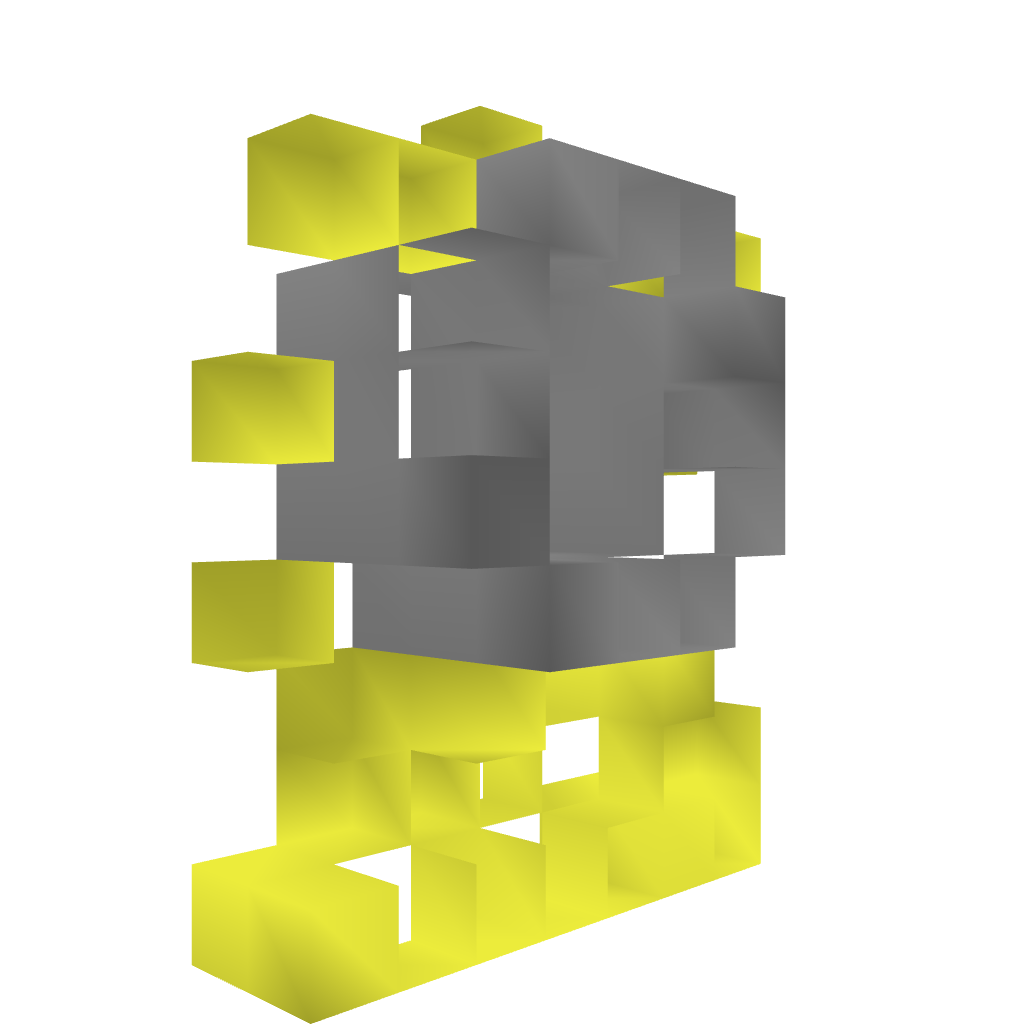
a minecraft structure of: Door 3x3 bad low quality